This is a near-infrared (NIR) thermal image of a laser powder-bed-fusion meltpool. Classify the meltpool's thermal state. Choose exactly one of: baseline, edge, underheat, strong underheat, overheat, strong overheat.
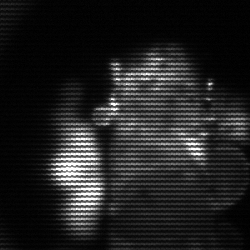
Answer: strong underheat